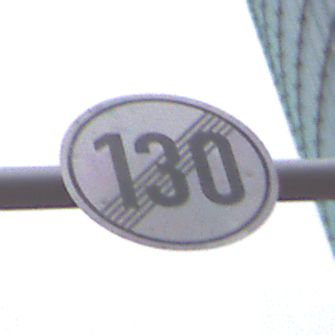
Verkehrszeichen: EndeGeschwindigkeit130
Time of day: MorningAfternoon
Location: Outdoor (Urban)
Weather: Overcast
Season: NotSpecified
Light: Natural